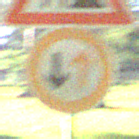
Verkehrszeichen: VorrangDesGegenverkehrs
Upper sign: Arbeitsstelle
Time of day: MorningAfternoon
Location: Outdoor (Nature)
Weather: Clear
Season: NotSpecified
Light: Natural